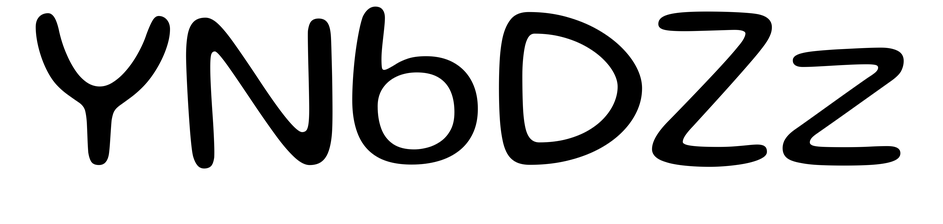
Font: Gluten_Light